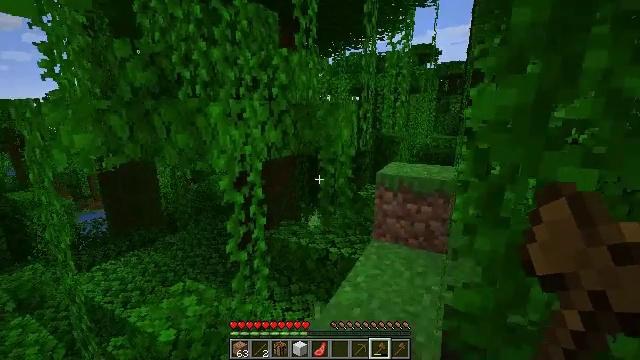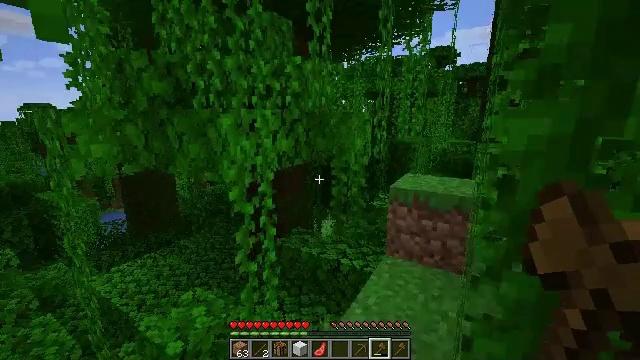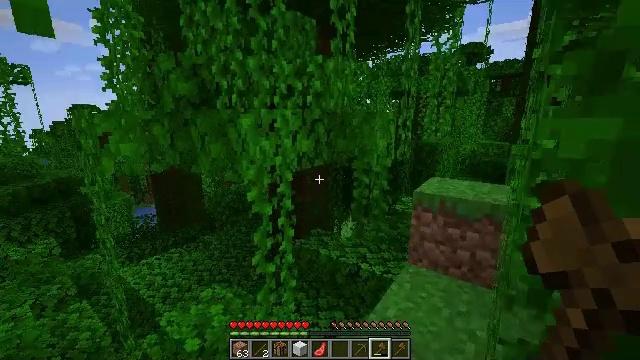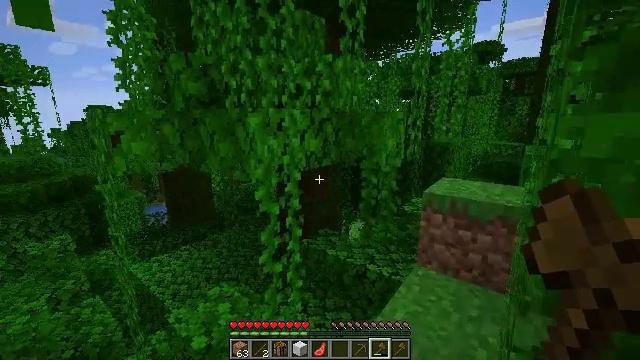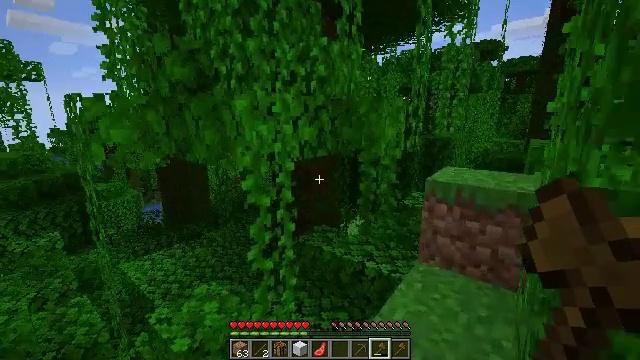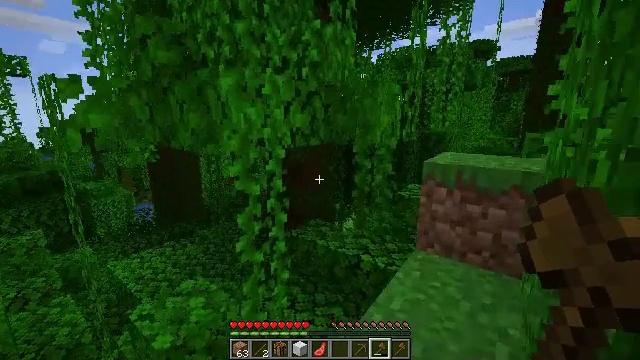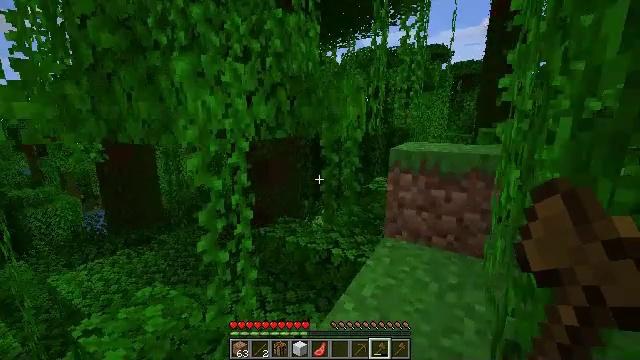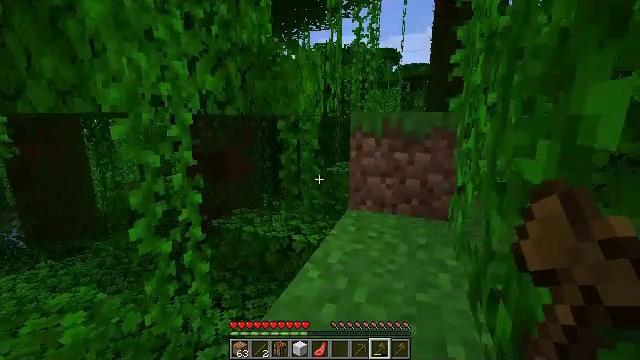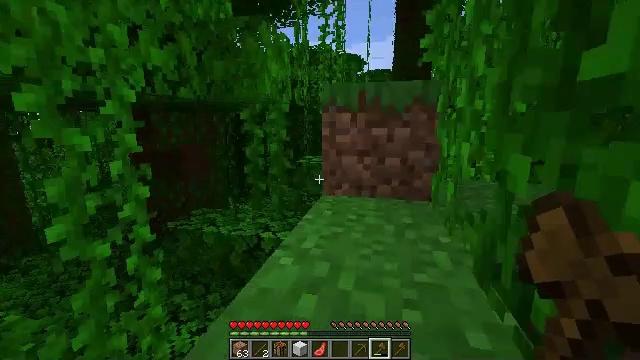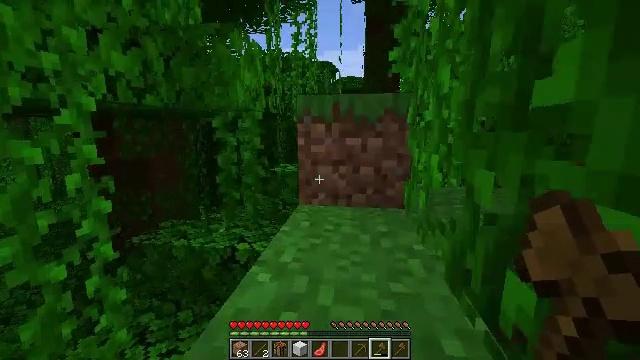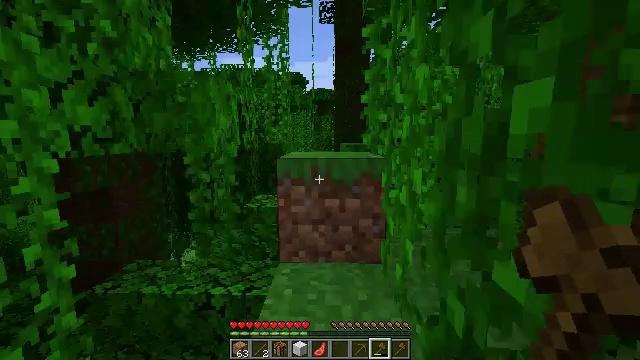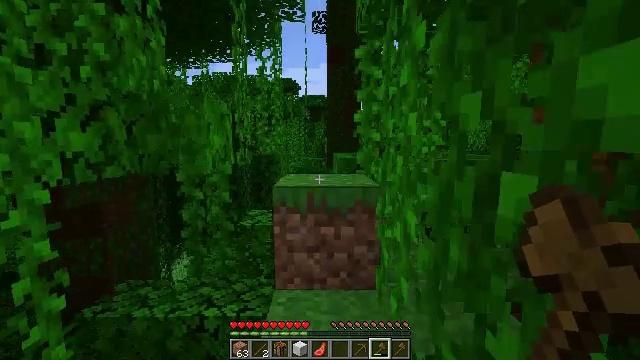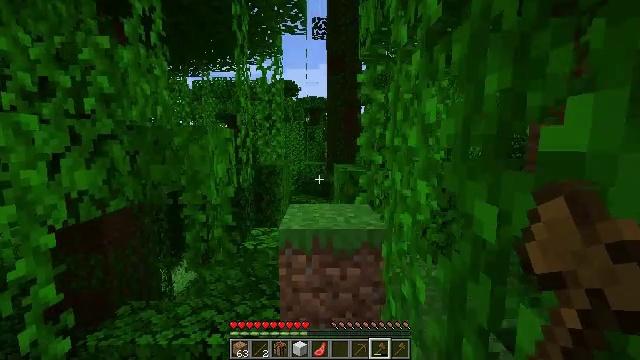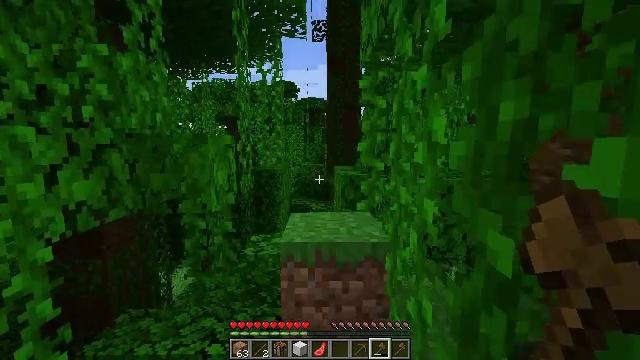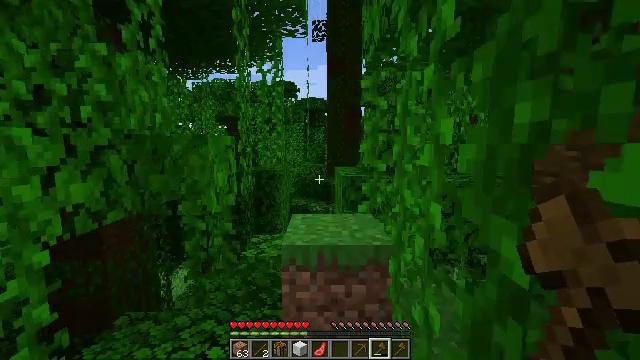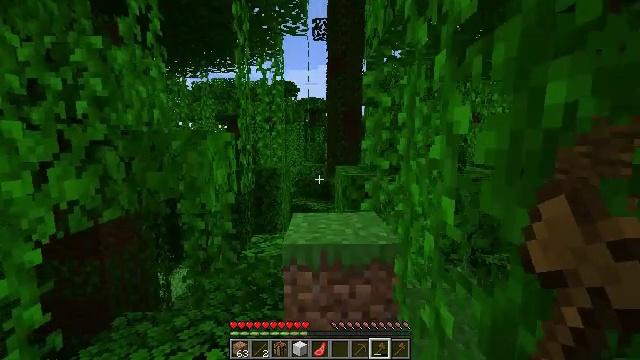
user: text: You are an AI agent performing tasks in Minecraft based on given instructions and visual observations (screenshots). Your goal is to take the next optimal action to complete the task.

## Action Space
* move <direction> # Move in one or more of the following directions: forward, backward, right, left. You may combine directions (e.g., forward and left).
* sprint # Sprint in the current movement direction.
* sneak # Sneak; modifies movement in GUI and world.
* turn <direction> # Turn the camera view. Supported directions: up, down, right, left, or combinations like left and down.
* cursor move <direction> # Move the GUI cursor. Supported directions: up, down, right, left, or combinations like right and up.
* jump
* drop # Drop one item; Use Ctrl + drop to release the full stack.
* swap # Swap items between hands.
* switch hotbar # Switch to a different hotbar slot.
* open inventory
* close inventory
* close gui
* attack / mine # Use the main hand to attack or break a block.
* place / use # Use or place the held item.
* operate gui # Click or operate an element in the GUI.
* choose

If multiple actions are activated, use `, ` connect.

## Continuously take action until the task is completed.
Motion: motion action
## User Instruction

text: Harvest vines off the surface.
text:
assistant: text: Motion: move forward, turn left
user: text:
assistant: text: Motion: move forward, turn left
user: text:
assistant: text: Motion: move forward, turn left
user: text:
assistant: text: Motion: move forward
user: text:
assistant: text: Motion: move forward, turn right
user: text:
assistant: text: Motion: move forward, turn right
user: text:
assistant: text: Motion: move forward, turn right
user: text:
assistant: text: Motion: move forward, turn right and up, jump
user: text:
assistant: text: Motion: move forward, turn right and up, jump
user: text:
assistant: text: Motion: move forward, turn right and up, jump
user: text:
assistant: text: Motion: move forward, turn right and up, jump
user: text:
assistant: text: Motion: move forward, jump
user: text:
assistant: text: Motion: move forward
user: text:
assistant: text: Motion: move forward
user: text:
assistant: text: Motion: move forward
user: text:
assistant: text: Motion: move forward
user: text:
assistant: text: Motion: move forward
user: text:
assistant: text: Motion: move forward
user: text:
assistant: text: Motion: move forward
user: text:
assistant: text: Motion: move forward
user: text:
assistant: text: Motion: move forward, turn right
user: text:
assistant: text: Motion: move forward, turn right
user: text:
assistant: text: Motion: move forward
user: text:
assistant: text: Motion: move forward, turn down, jump
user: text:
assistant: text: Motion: move forward, turn down, jump
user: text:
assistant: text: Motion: move forward, turn right and down, jump
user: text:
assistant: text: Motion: move forward, turn right and down, jump
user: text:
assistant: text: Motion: move forward, turn down
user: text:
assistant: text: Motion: move forward, turn down
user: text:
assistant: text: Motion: move forward, turn down